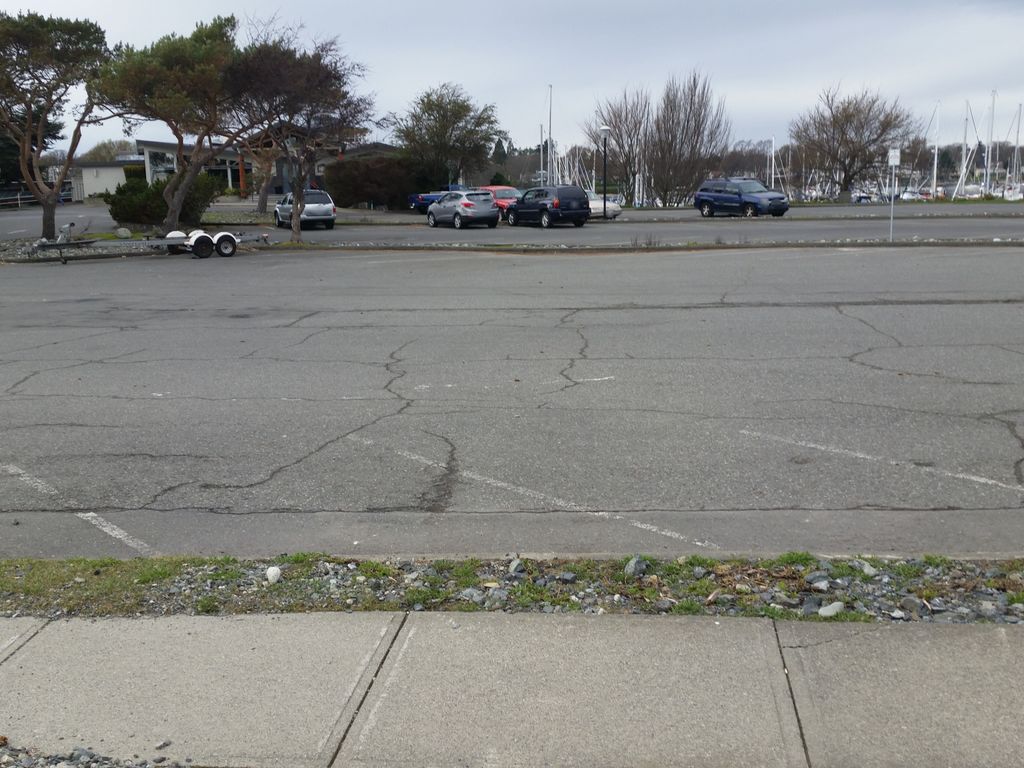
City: victoria